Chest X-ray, PA view. Patient: 78 years old, sex F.
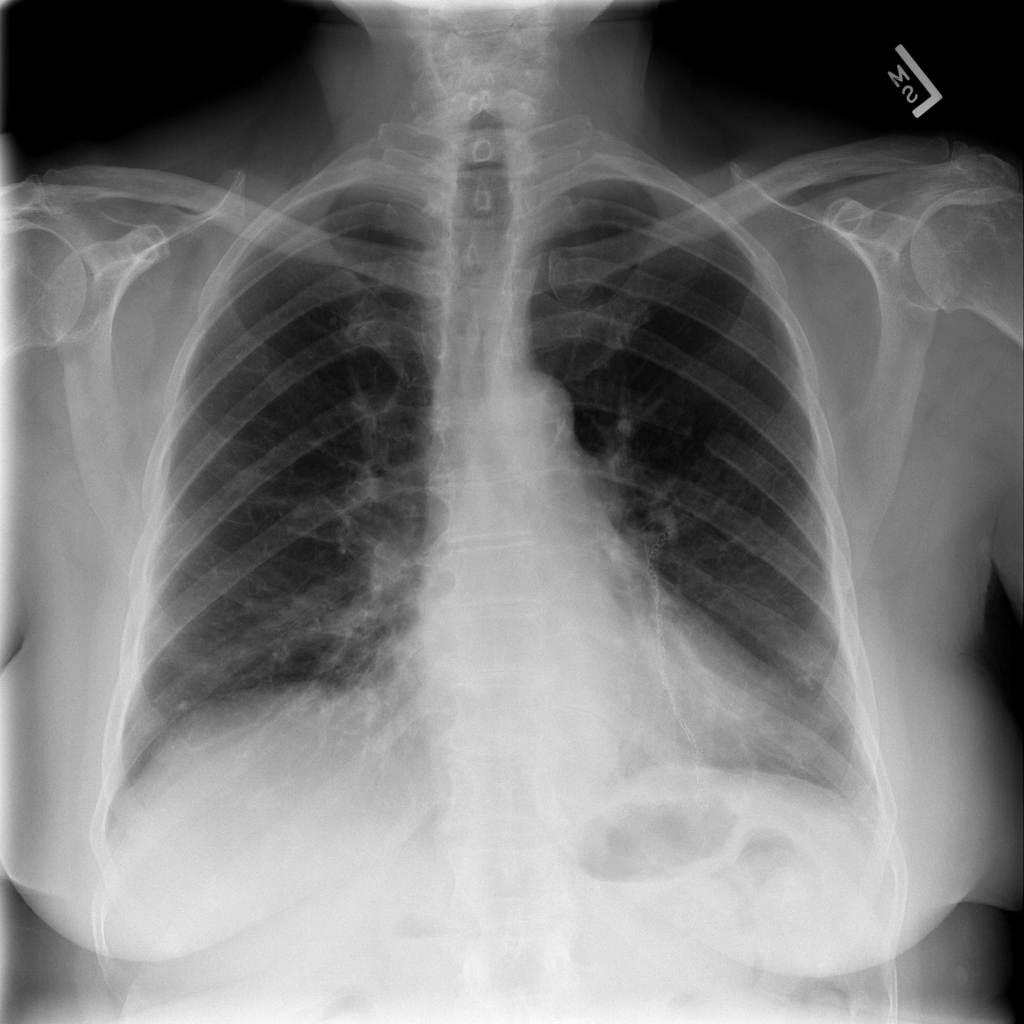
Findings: Infiltration